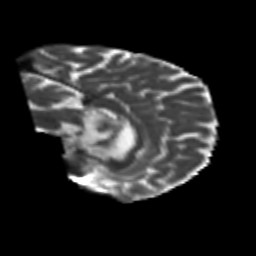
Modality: T2w
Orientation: sagittal
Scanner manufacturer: siemens
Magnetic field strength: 3 T
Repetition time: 6.8 s
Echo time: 0.093 s